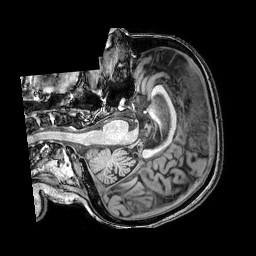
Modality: T1w
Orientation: axial
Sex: female
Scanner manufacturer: philips
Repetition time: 0.008161 s
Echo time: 0.00375 s